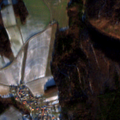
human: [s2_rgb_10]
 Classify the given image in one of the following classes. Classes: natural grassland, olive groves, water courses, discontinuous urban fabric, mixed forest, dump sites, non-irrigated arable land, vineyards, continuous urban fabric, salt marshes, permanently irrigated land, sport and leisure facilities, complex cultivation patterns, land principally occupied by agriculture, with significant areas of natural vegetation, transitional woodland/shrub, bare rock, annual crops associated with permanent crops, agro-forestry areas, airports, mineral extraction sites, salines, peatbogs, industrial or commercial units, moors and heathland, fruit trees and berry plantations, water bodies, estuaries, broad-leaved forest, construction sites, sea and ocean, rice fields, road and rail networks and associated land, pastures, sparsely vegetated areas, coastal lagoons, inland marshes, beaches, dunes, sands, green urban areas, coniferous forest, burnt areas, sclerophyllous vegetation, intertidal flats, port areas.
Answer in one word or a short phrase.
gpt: discontinuous urban fabric, non-irrigated arable land, broad-leaved forest, coniferous forest, mixed forest